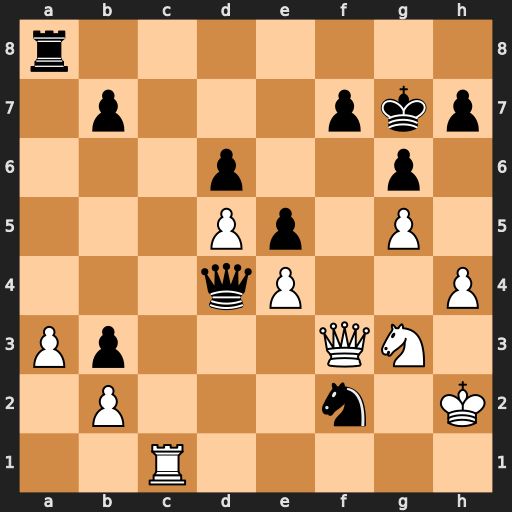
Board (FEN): r7/1p3pkp/3p2p1/3Pp1P1/3qP2P/Pp3QN1/1P3n1K/2R5
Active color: w
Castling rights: -
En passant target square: -
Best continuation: Rf1 Nxe4 Nxe4